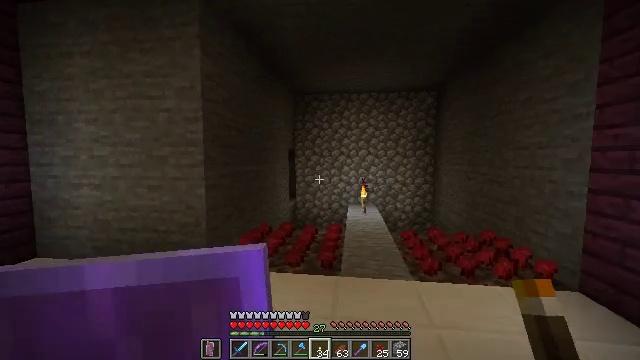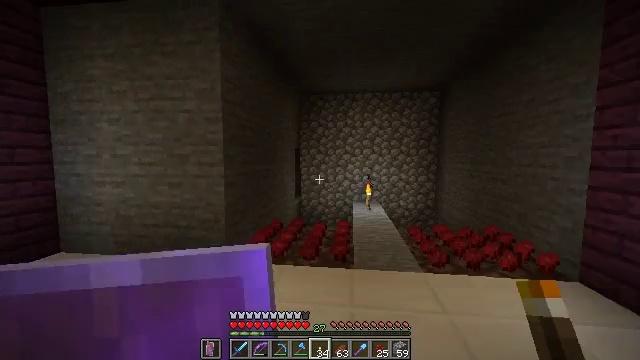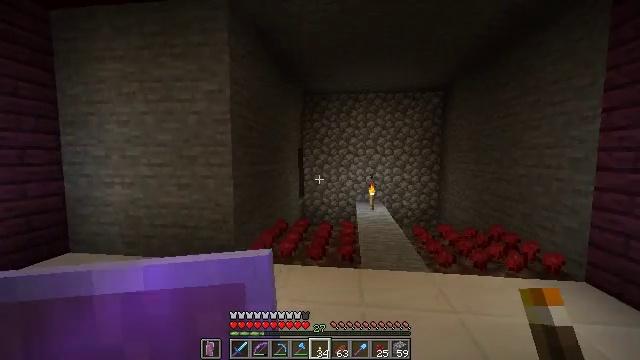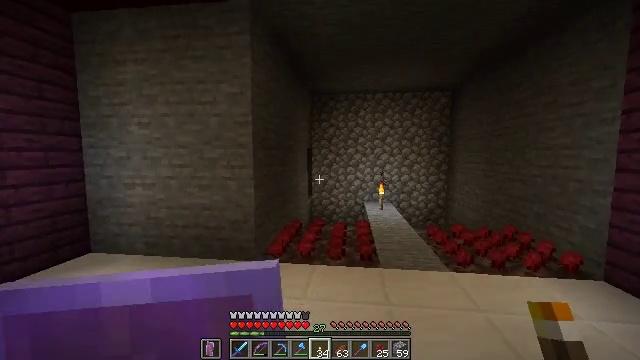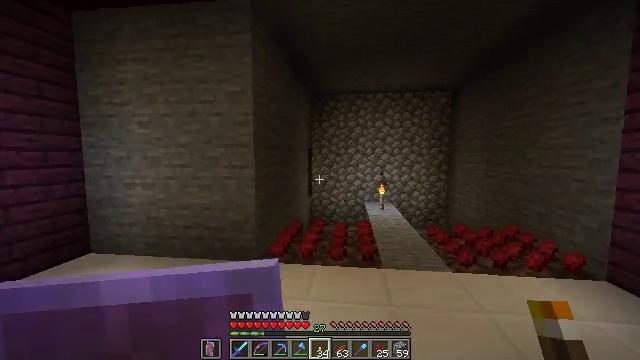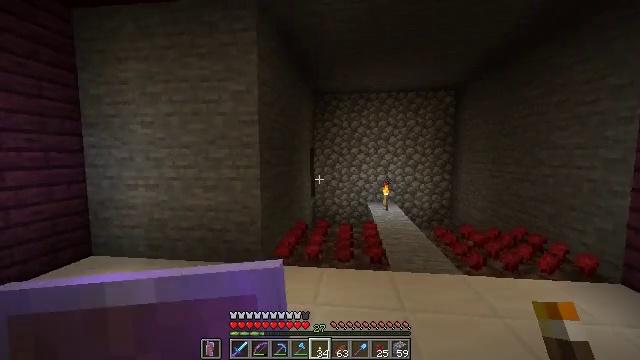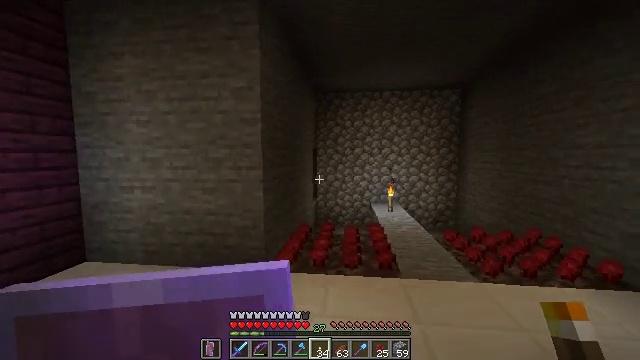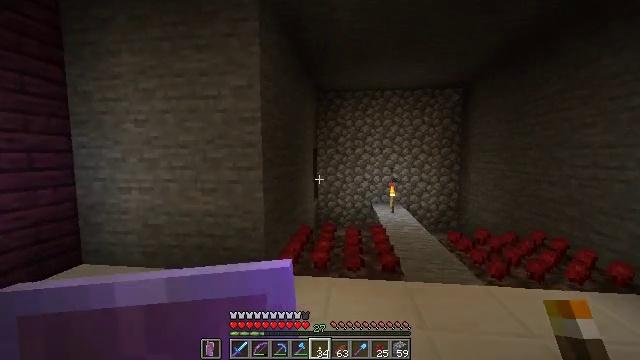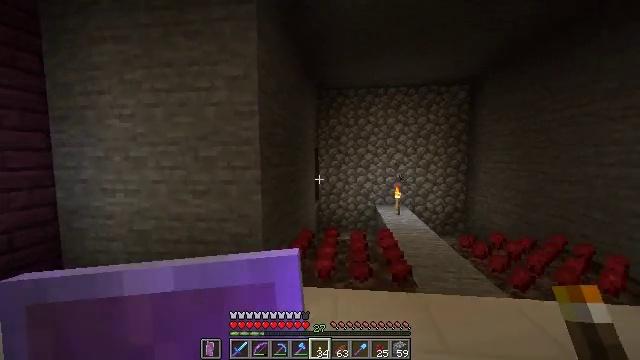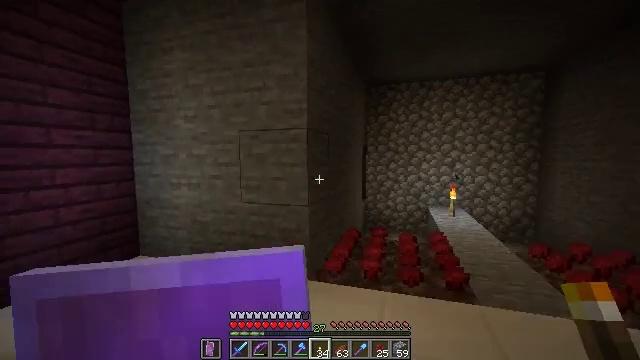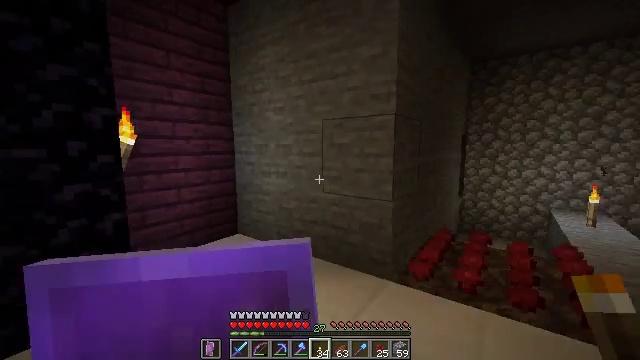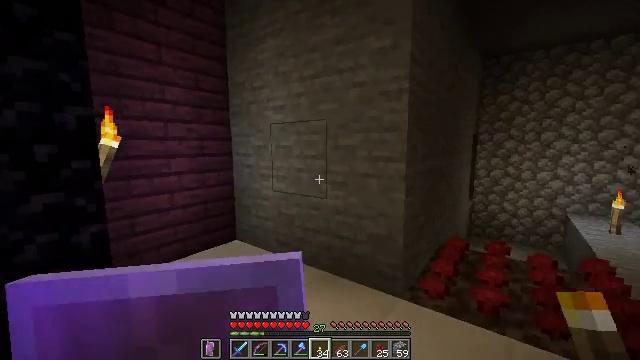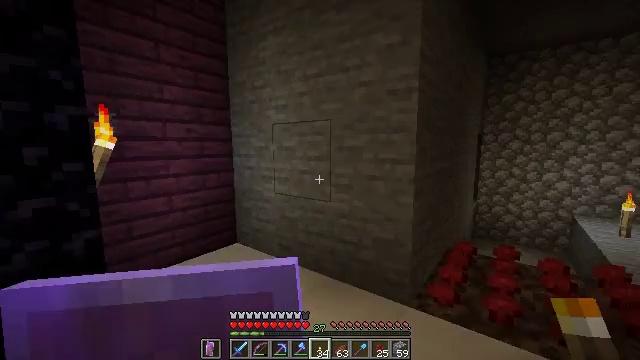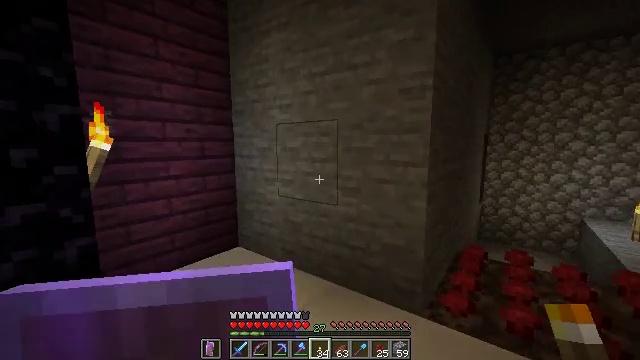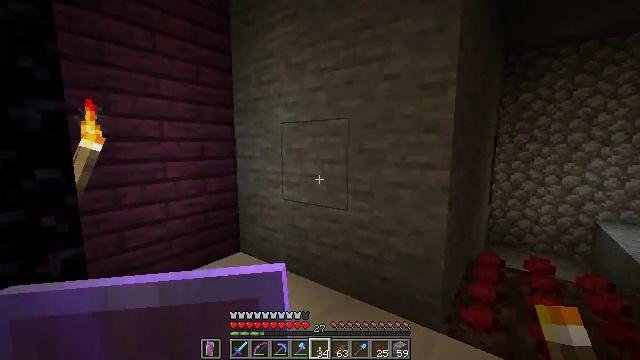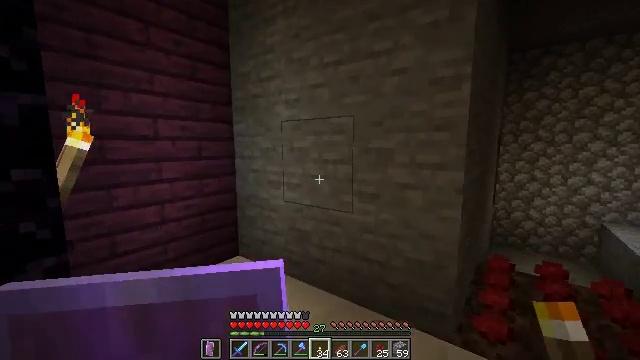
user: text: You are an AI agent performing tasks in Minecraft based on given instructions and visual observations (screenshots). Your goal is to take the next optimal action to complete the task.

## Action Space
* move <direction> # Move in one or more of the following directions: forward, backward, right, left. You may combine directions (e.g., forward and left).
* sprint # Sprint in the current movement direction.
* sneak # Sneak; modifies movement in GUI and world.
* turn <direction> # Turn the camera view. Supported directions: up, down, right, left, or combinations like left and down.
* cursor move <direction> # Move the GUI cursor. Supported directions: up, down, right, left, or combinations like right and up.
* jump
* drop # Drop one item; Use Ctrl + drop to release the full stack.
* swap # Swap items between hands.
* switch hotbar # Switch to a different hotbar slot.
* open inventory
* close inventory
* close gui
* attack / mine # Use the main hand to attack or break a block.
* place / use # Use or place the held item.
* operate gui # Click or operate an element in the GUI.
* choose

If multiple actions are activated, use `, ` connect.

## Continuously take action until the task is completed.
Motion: motion action
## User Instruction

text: Access the crafting table and make polished blackstone.
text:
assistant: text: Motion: move left
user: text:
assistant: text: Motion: move left
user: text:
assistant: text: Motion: move left
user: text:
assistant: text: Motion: move forward
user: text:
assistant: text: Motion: move forward
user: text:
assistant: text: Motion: move forward
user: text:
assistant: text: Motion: move forward
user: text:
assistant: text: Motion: move forward
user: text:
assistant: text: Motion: move forward, turn left
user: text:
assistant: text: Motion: move forward, turn left and down
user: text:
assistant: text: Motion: move forward and move left
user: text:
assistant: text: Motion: move forward and move left
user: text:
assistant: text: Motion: move forward and move left
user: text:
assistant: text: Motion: move forward
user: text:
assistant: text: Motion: no_op
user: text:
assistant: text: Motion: turn right
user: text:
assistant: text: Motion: turn right
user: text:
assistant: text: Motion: turn right
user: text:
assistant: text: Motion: move right
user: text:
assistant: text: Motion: move right
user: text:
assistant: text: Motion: move right
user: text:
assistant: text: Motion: move right
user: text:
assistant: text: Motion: move right, turn left
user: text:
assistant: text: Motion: move back and move right, turn left and down
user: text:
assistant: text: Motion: move back and move right, turn left and down
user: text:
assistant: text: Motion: move back, turn left
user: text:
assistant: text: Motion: move back
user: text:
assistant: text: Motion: move back
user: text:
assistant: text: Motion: no_op
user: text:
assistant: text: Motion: no_op